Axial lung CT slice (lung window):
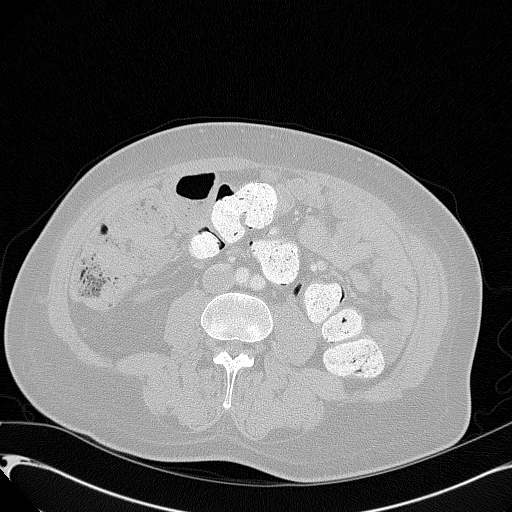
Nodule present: no